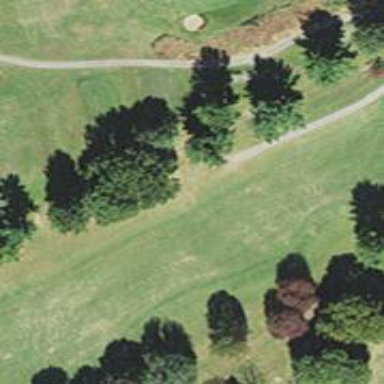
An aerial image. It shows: Golf fairway surrounded by grass.